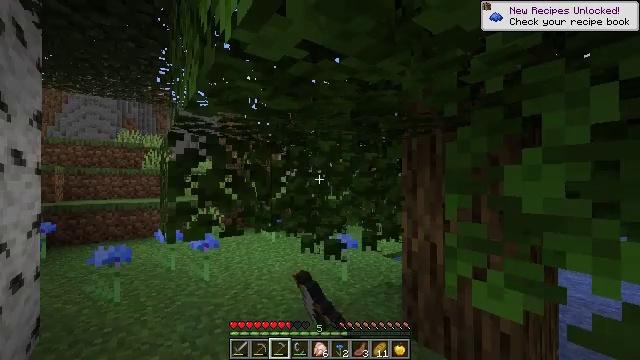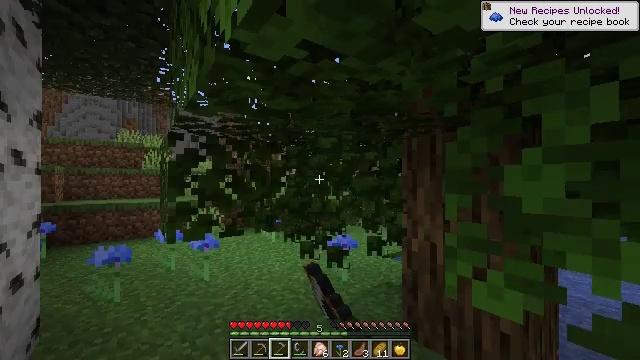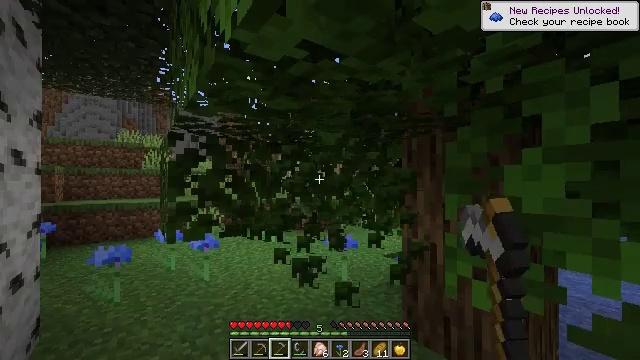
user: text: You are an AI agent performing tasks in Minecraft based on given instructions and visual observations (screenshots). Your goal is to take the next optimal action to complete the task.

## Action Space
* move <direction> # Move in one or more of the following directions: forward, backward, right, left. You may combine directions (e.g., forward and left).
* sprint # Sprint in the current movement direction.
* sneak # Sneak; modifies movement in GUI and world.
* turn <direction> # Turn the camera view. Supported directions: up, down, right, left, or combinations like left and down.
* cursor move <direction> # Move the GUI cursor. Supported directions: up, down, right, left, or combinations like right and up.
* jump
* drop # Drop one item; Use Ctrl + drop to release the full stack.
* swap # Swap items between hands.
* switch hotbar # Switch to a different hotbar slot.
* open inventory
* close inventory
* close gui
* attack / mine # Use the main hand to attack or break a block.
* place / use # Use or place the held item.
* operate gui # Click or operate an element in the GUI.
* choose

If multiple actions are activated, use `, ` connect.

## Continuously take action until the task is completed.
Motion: motion action
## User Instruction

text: Break oak leaves from the trees.
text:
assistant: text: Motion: attack / mine
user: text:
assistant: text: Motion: attack / mine
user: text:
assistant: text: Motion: attack / mine